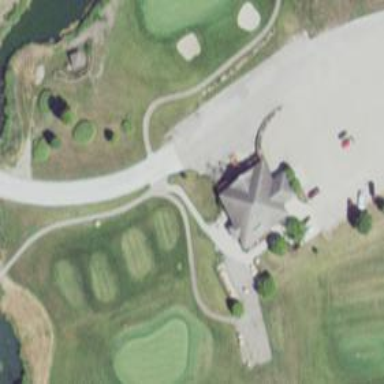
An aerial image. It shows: Pathway for golfing.